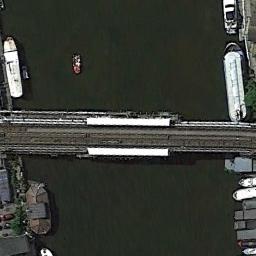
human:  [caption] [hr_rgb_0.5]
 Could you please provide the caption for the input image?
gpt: A bridge is over the river with boats in it .

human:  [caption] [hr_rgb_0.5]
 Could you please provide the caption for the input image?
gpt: A bridge built on a dark green river and  some boats docked on both sides of the river .

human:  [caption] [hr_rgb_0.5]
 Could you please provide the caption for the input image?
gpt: A bridge connects the land on both sides of the turquoise river  There are many ships on the river and on the river bank .

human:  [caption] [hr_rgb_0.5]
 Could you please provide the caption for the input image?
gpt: Many ships docked on both sides of the river .

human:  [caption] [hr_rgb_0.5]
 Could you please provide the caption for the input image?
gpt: Many boats are under the bridge .